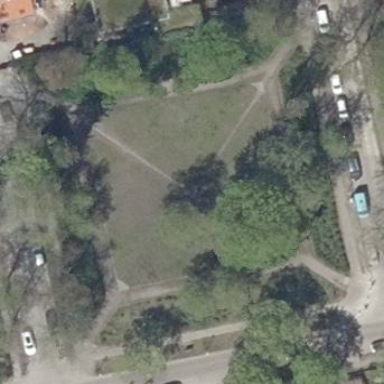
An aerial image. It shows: Square.